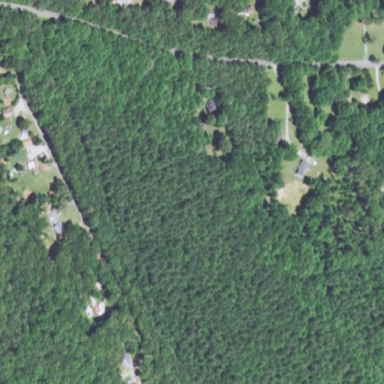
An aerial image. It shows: Forest area.